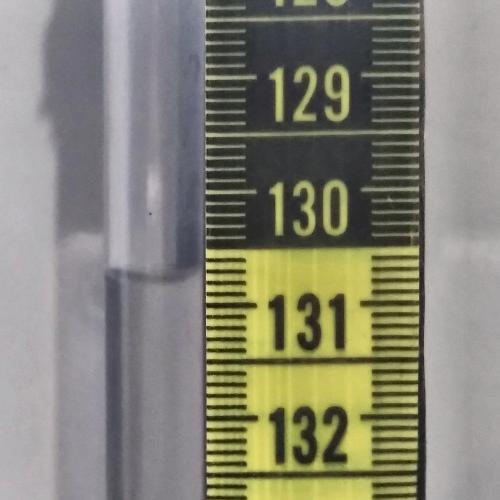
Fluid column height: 130.8 cm